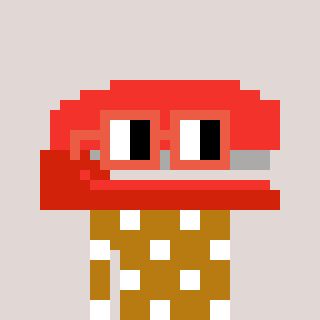
a pixel art character with square orange glasses, a stapler-shaped head and a gold-colored body on a warm background